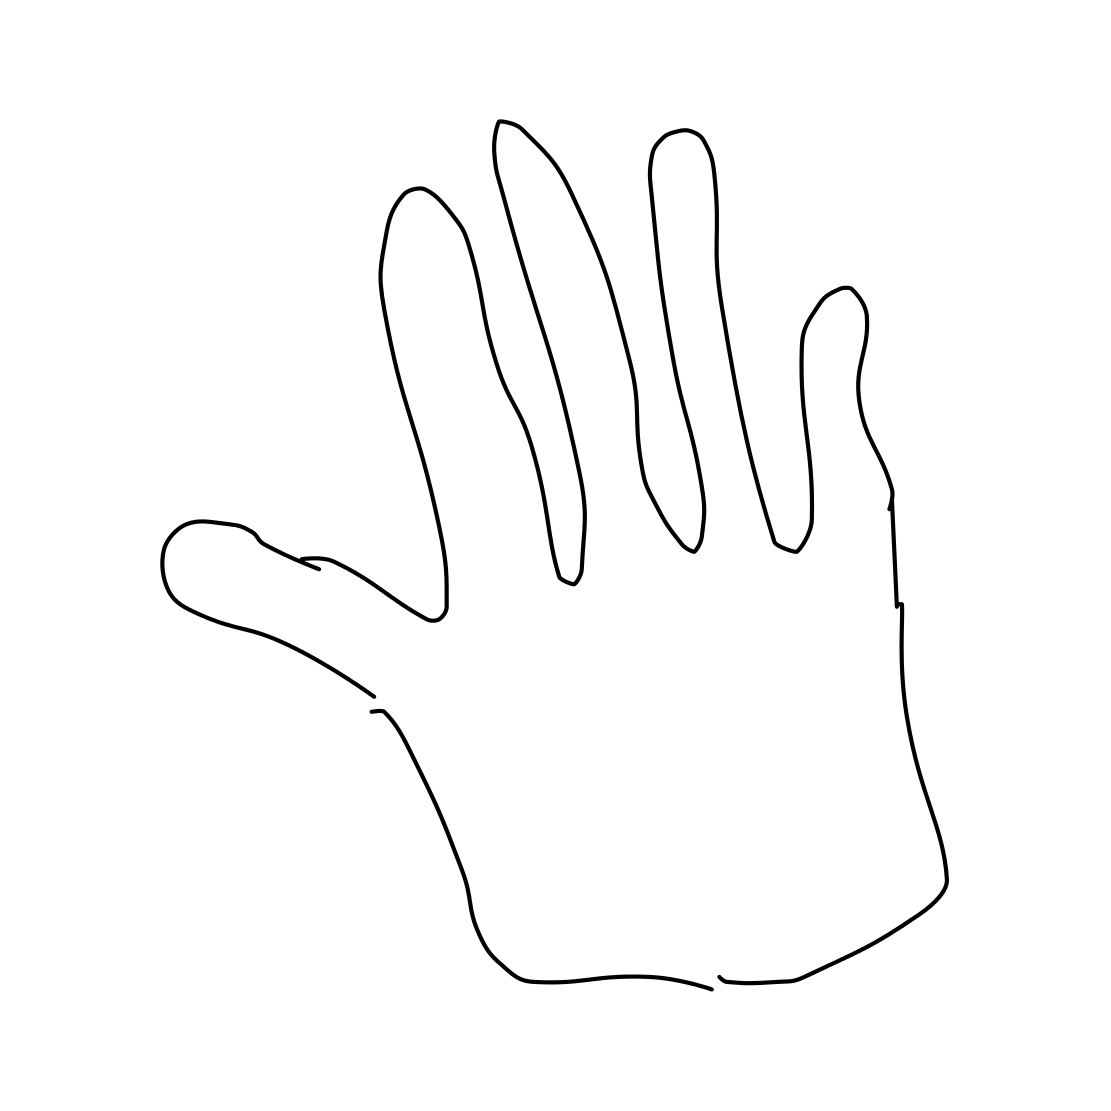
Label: hand